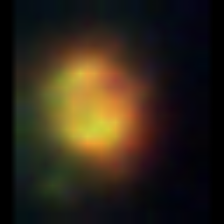
Taxon: NanoPlankton
Group: Other